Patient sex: M
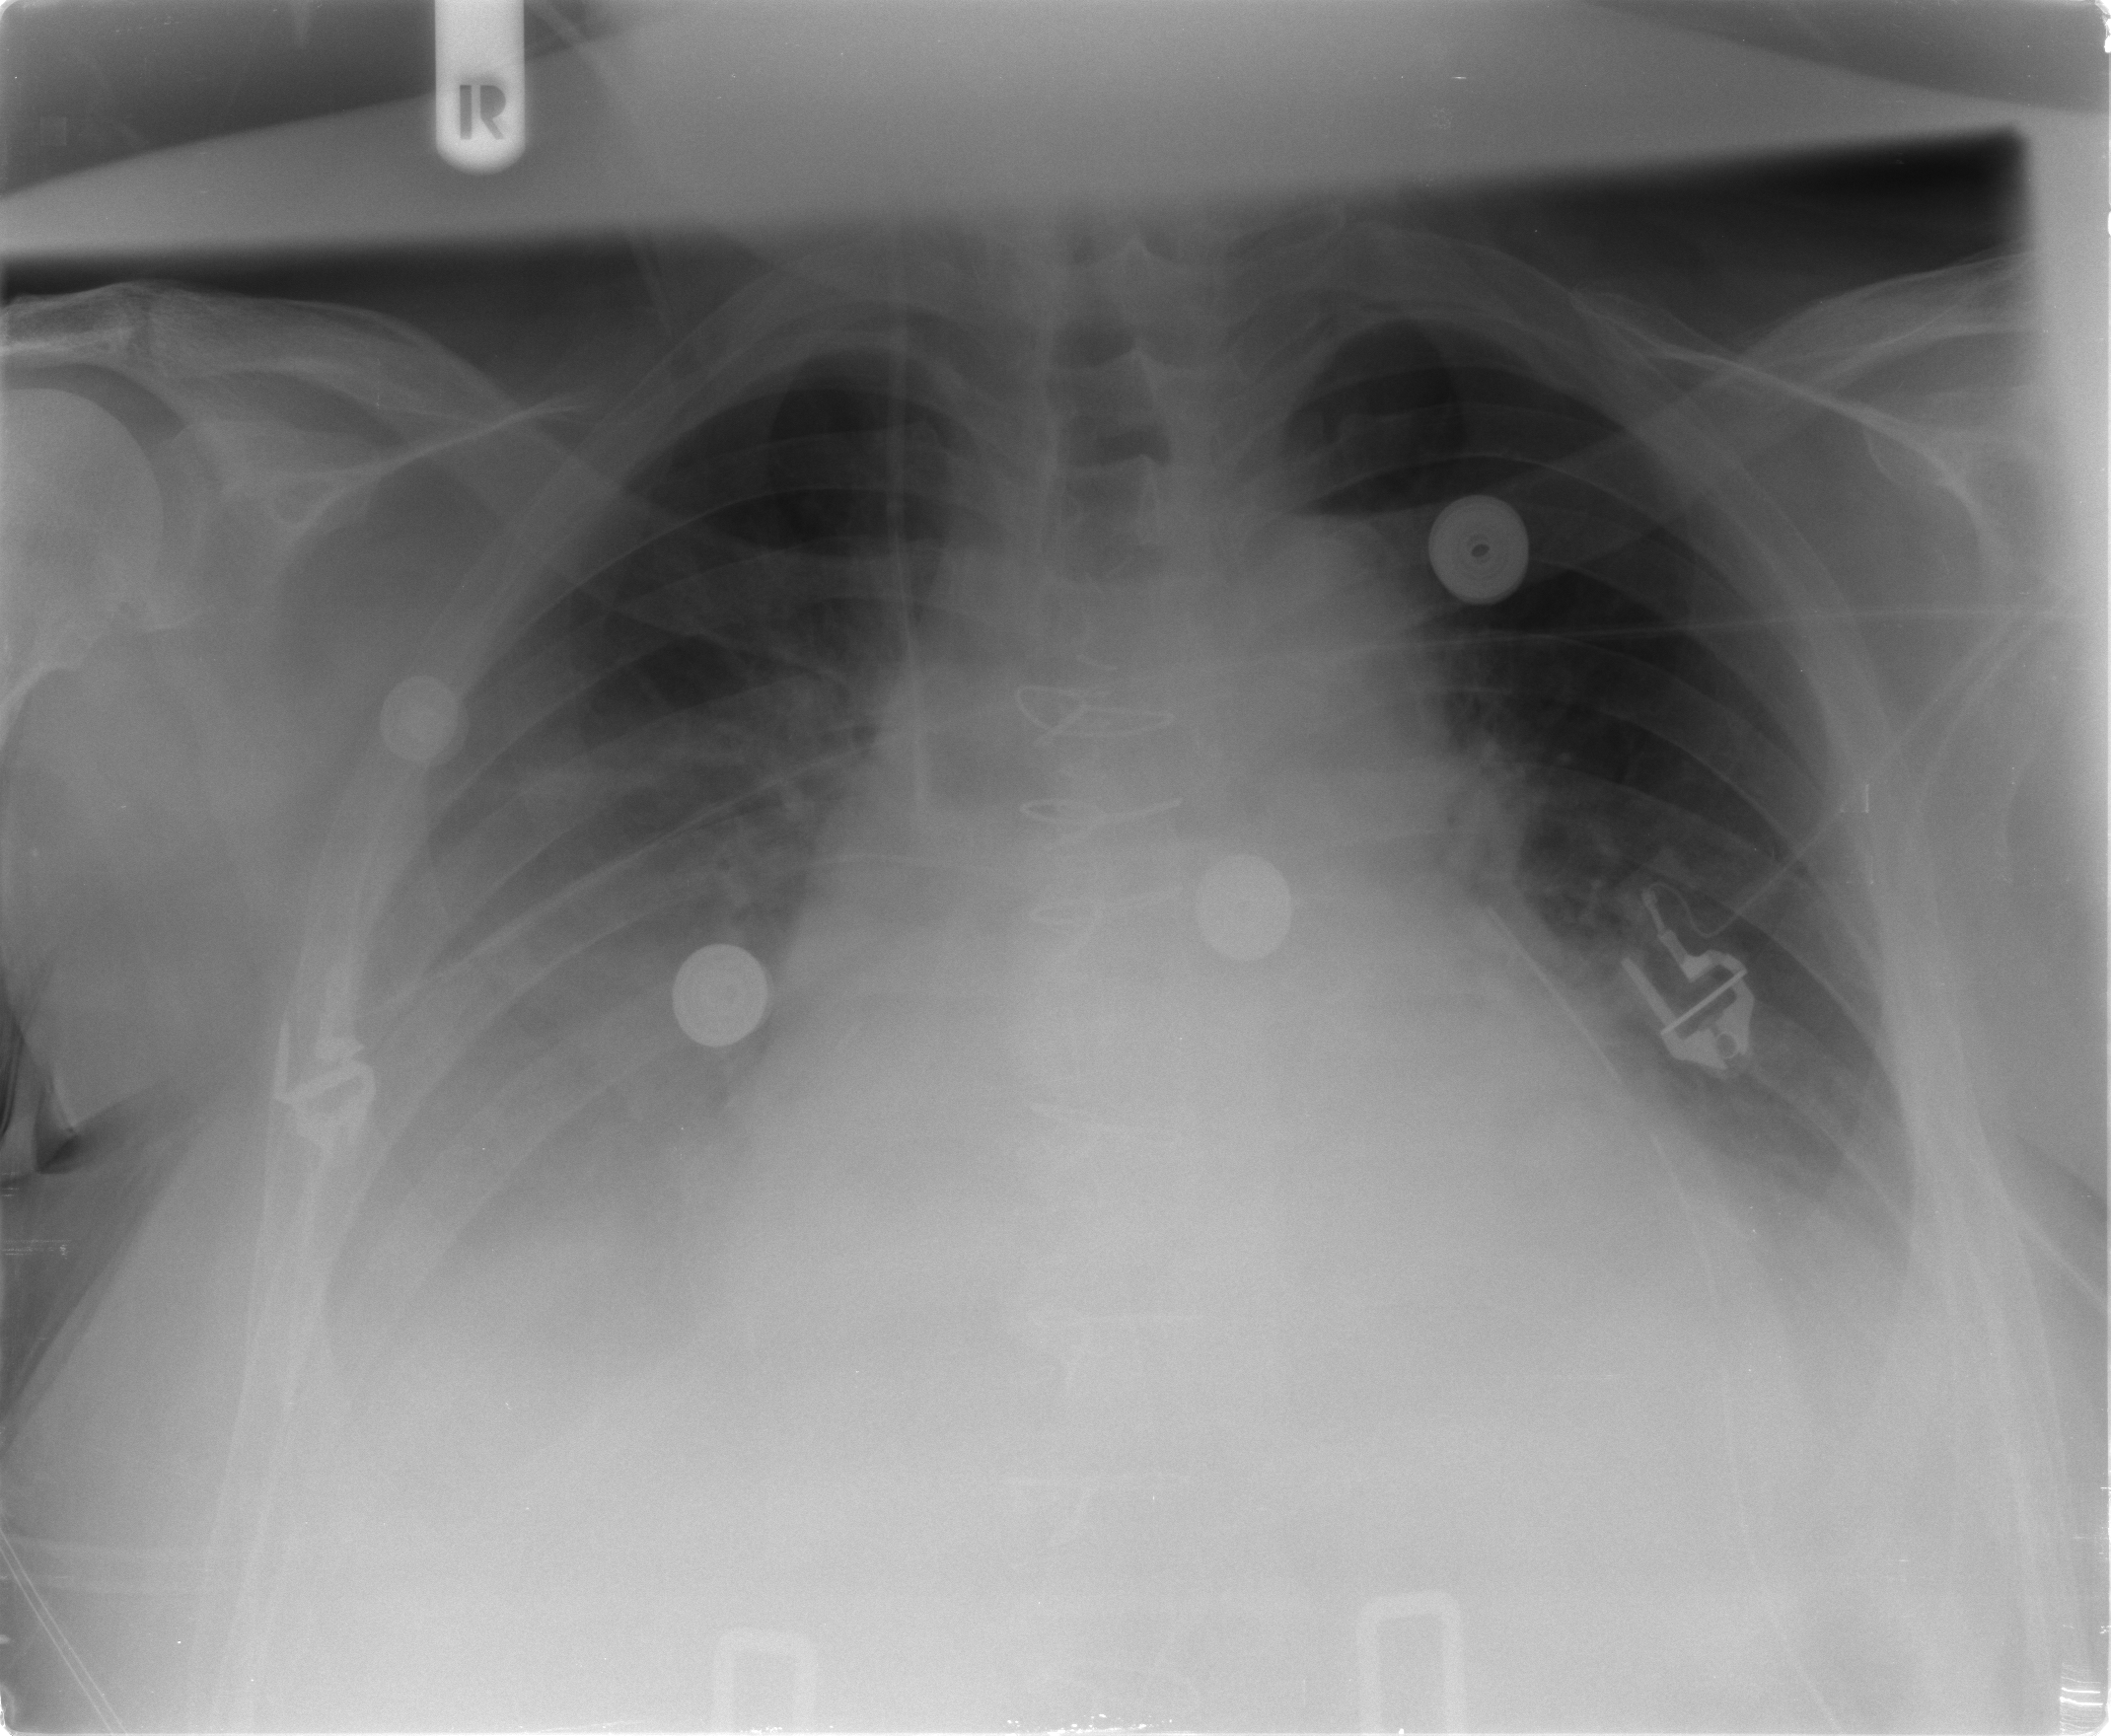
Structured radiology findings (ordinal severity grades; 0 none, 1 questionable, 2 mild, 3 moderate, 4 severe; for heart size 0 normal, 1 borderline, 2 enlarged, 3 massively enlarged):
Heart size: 2
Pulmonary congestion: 1
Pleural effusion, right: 3
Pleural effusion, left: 1
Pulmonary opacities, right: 0
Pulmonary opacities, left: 0
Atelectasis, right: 2
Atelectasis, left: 2